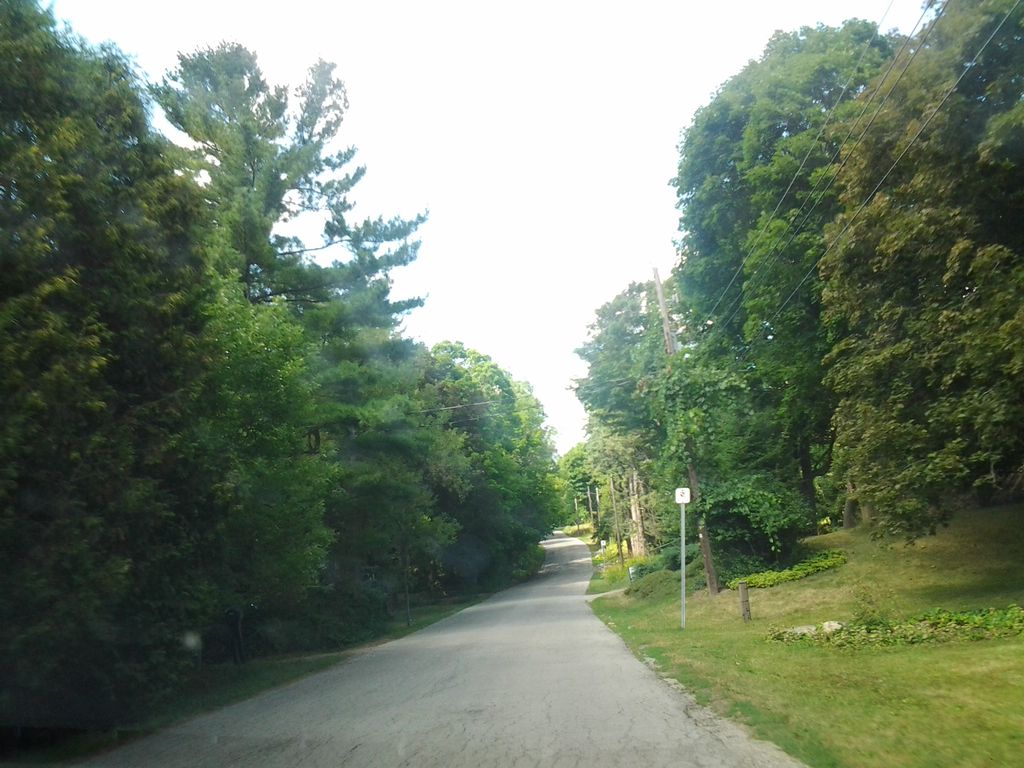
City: hamilton